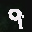
Label: 9